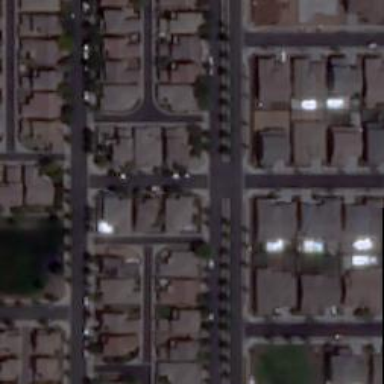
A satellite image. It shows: Residential road.